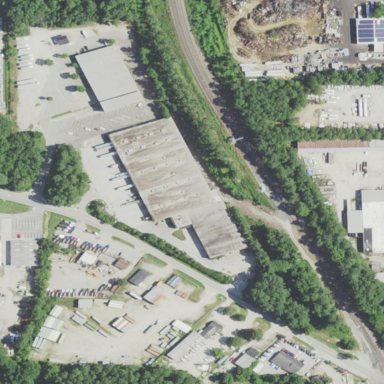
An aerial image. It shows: Industrial area with factory.